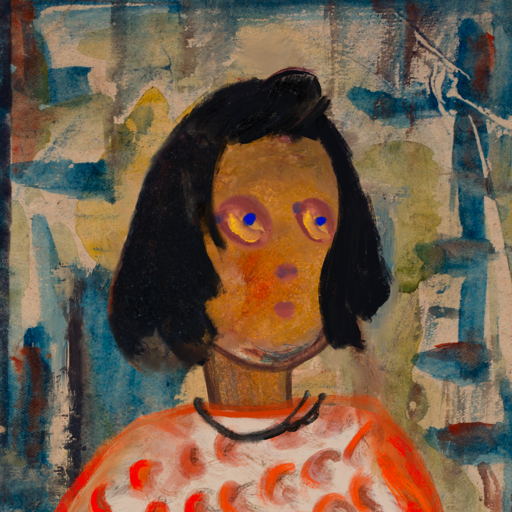
Background: Orphan, Head And Neck Side: Pipe, Face Side: Mother_And_Son_Son, Bust: Rupkatha, Hair Side: Mosgoul, Head Accessory: Blank, Second Necklace: Blank, Necklace: Orphan, Baby: Blank